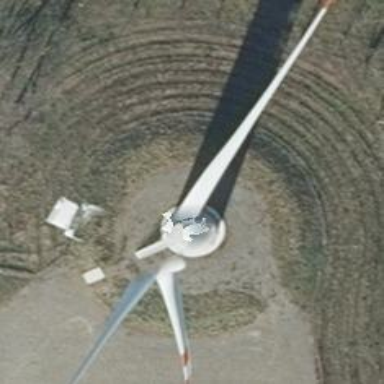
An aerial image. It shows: Wind generator powered by wind turbines of horizontal axis type. It is manufactured by Vestas.